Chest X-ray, PA view. Patient: 57 years old, sex F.
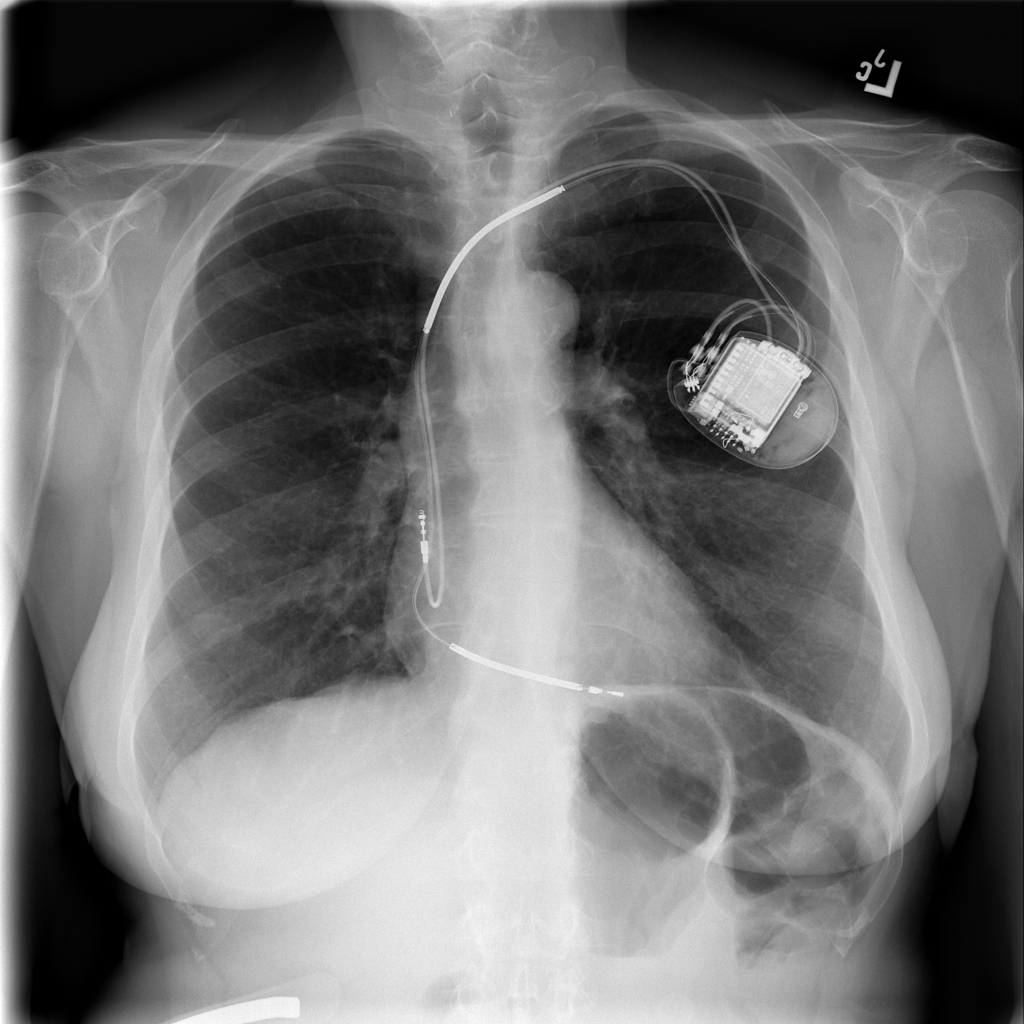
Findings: No Finding